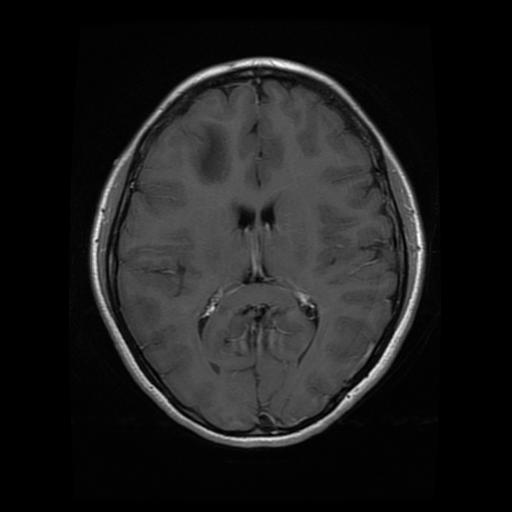
Label: glioma